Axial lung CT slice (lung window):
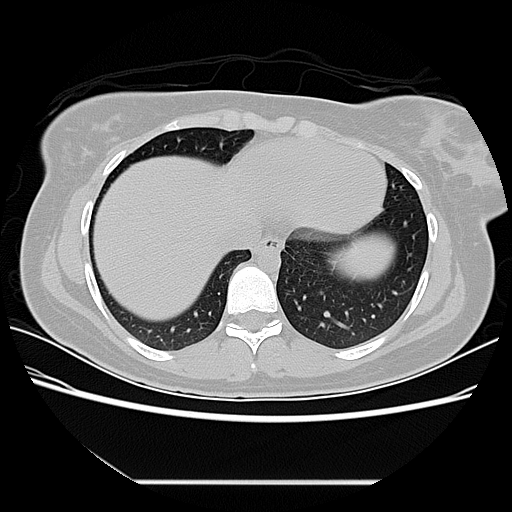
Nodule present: no